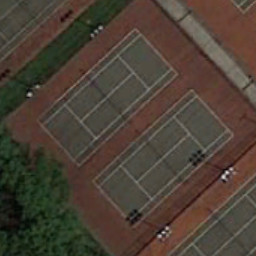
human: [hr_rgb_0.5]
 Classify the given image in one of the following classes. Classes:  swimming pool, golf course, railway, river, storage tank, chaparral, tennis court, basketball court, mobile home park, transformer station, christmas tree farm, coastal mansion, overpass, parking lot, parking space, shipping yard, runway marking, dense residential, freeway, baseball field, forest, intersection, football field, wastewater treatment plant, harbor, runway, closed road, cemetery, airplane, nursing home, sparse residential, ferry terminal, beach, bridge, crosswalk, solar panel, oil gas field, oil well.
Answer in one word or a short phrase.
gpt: tennis court